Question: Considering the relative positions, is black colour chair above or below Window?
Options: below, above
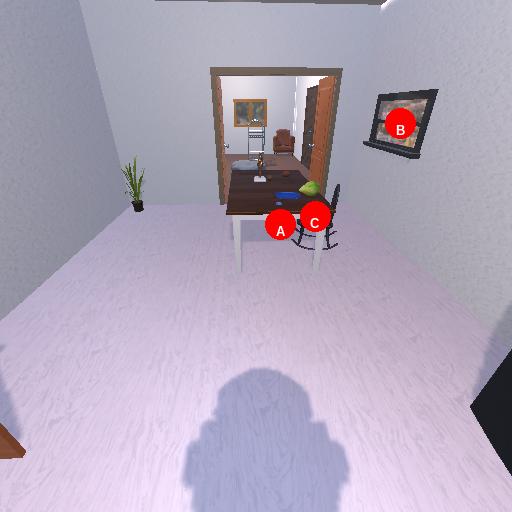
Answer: below